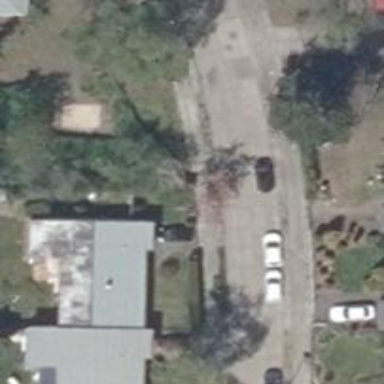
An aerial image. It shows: Residential road with concrete surface. There are sidewalks on both sides.